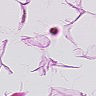
Metastatic tissue present: no